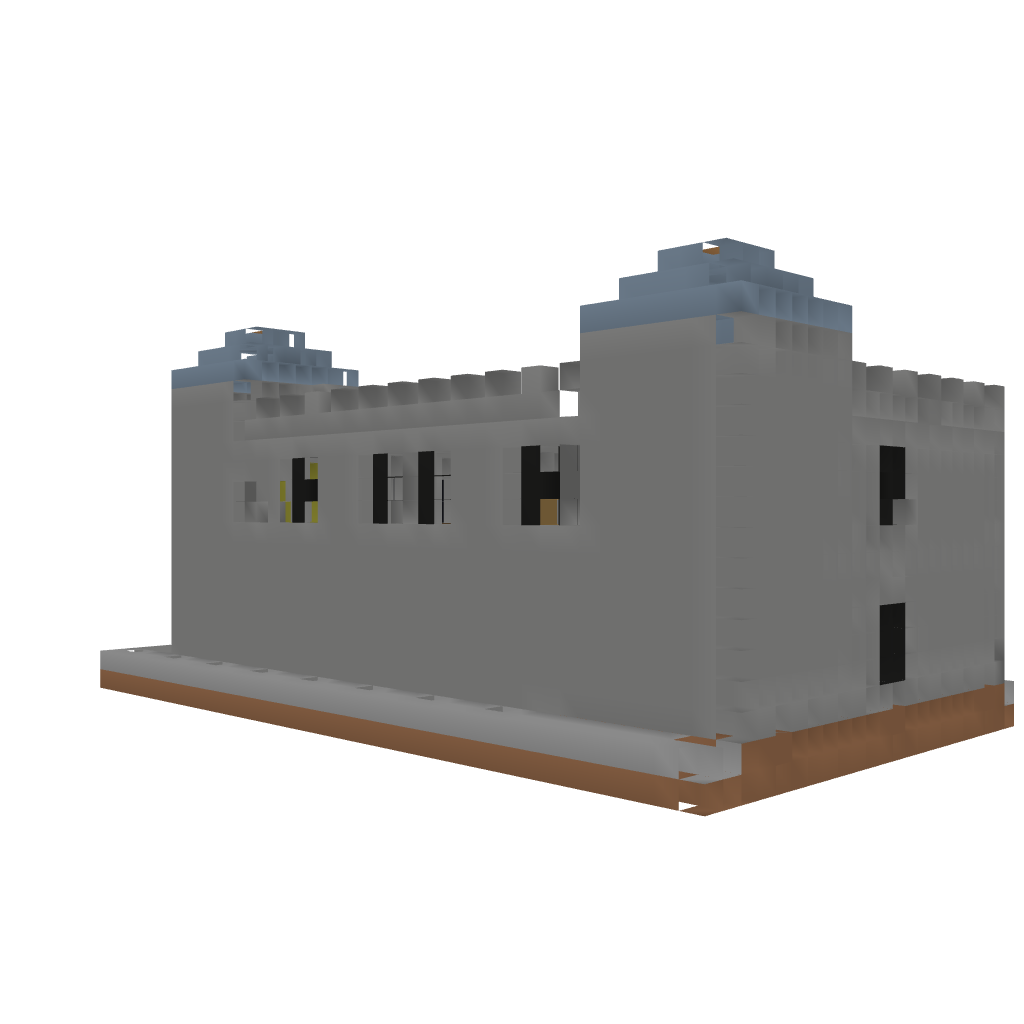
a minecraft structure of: Deluxe castle